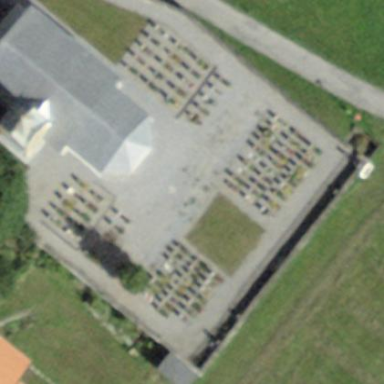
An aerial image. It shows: Graveyard.